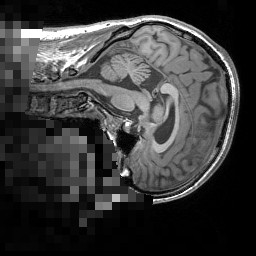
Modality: T1w
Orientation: sagittal
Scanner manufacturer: siemens
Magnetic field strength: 3 T
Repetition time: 1.5 s
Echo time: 0.00291 s